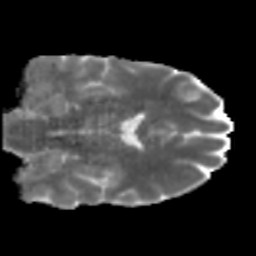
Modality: MD
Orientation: coronal
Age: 46
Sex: male
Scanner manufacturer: siemens
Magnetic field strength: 3 T
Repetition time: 5 s
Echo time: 0.092 s